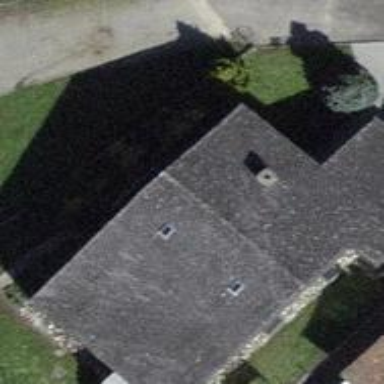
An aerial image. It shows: Building with tile roof.